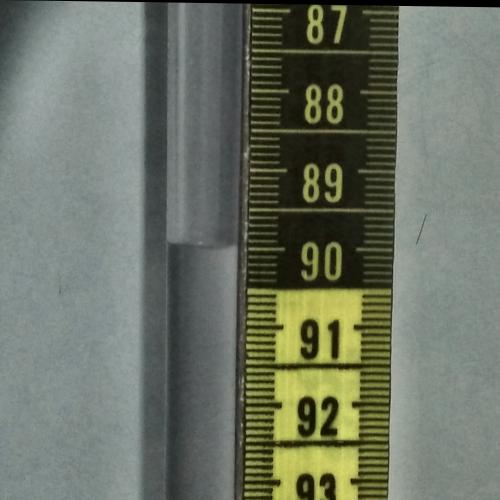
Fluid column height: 90.0 cm